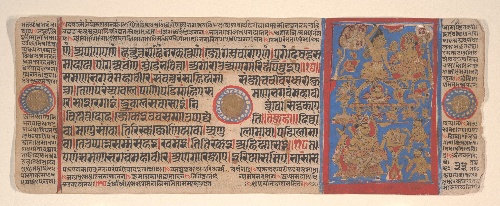
Artist: Bhadrabahu
Artist bio: Indian, died ca. 356 BCE
Date: 15th century
Object type: Folio
Classification: Paintings
Medium: Ink, opaque watercolor, and gold on paper
Culture: India (Gujarat)
Dimensions: (Average size .1–.71): 4 1/2 x 11 3/8 in. (11.4 x 28.9 cm)
Department: Asian Art
Credit line: Bequest of Cora Timken Burnett, 1956
Accession year: 1957
Repository: Metropolitan Museum of Art, New York, NY